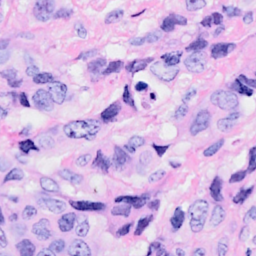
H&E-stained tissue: Breast